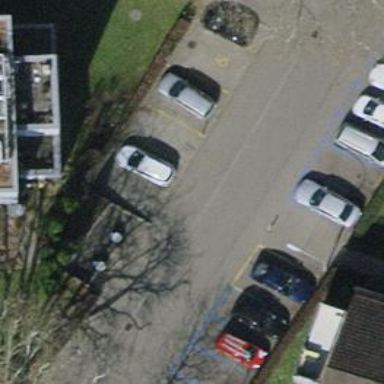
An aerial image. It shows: Unmarked footway crossing paved with paving stones.